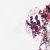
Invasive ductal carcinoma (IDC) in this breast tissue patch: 0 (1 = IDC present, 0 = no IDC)